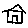
Label: house